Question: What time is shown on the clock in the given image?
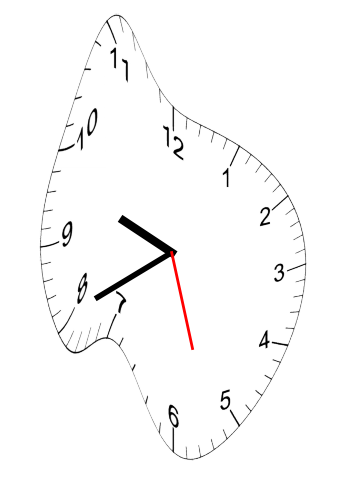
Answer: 09:40:27